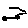
Label: car